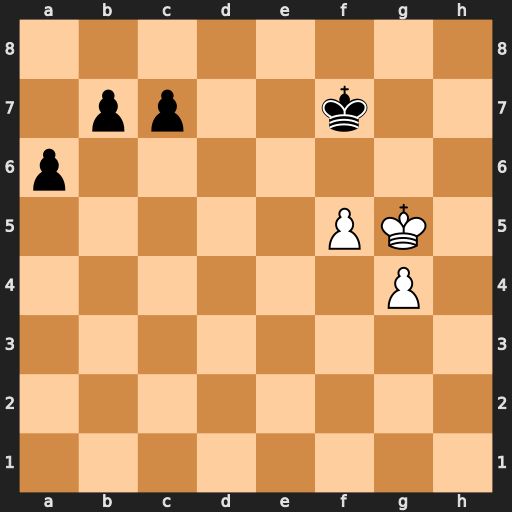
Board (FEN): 8/1pp2k2/p7/5PK1/6P1/8/8/8
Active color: w
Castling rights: -
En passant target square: -
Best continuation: Kh6 c5 g5